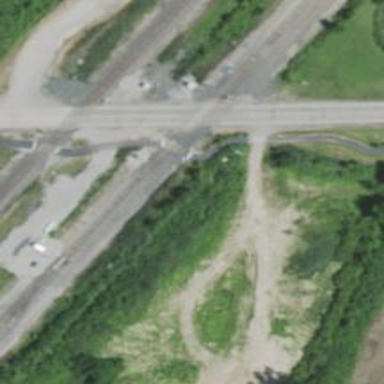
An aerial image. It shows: Crossing for the railway.